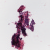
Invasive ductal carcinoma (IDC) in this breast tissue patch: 0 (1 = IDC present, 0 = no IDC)